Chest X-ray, AP view. Patient: 26 years old, sex M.
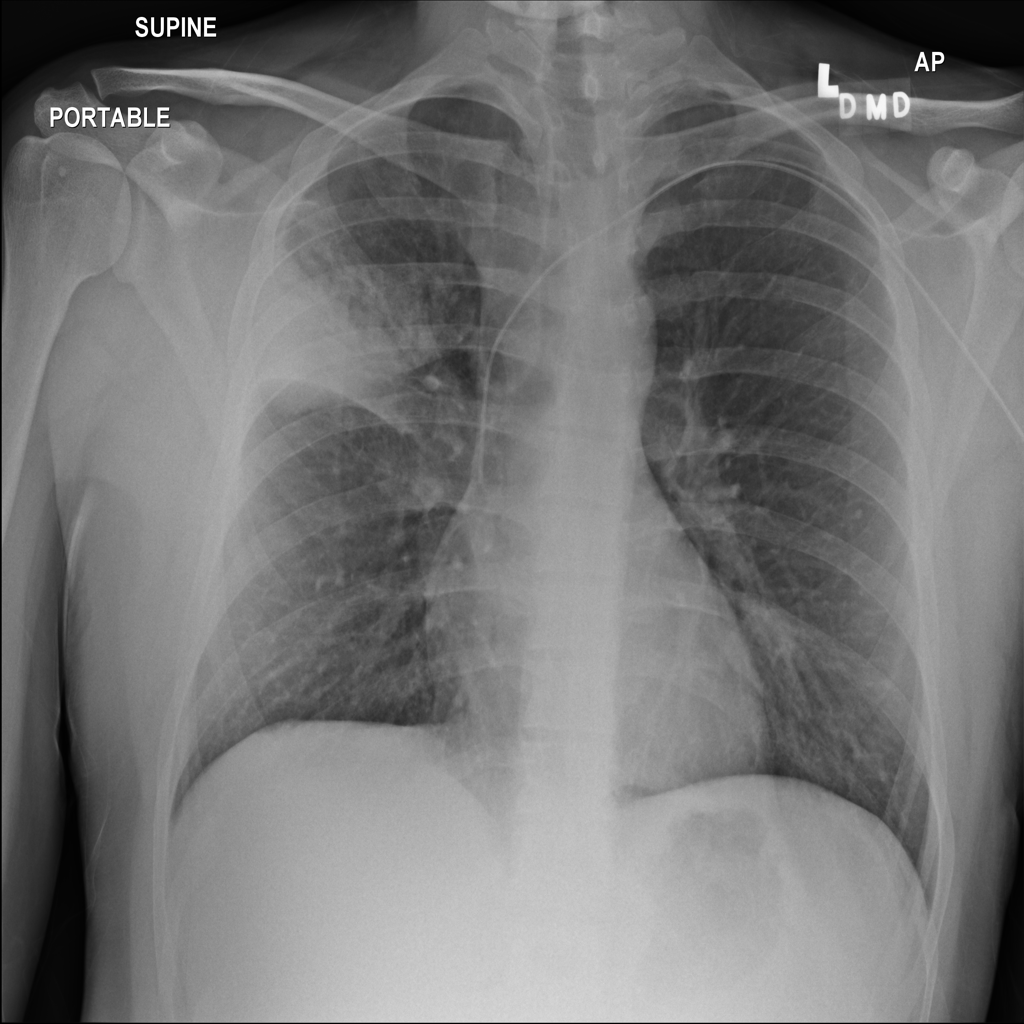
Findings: Atelectasis, Pneumonia